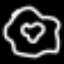
Label: donut